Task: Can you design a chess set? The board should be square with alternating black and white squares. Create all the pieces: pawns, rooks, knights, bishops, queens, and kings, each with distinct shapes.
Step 3503:
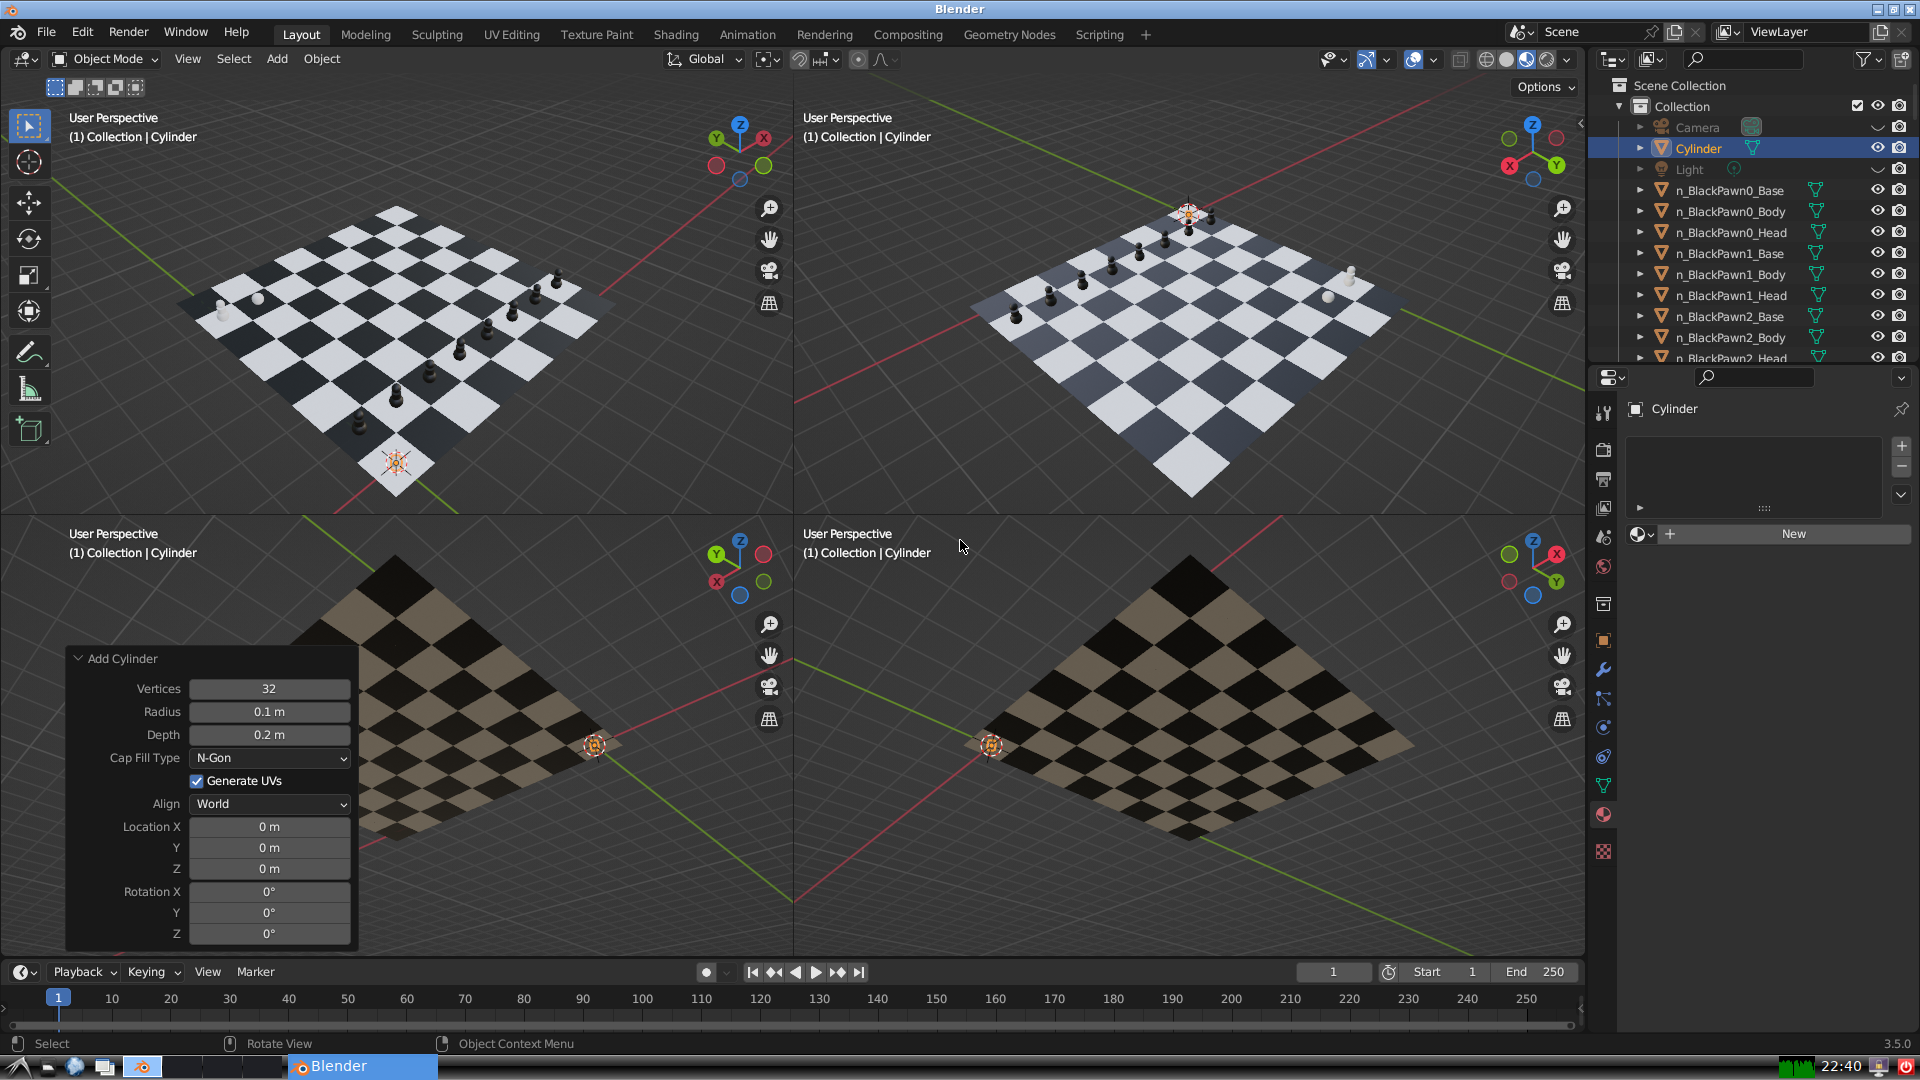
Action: {"key_press": ['Ctrl, Home']}